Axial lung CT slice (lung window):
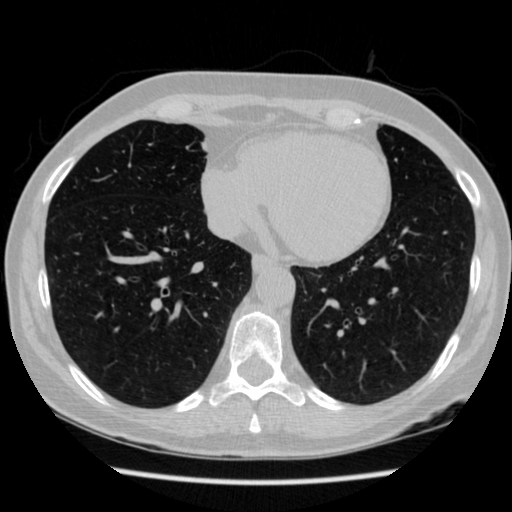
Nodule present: no